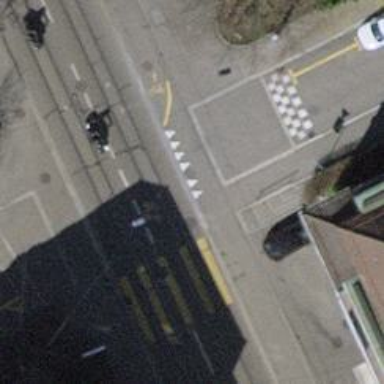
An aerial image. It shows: Unmarked crossing with traffic calming table on the road.